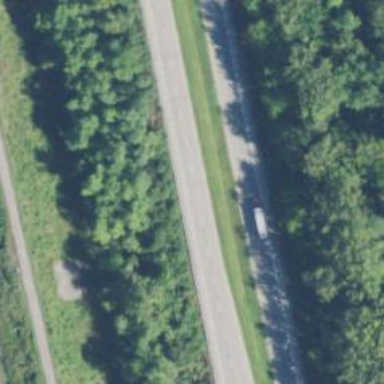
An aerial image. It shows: This image shows trunk highway that functions as expressway.